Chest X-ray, PA view. Patient: 34 years old, sex M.
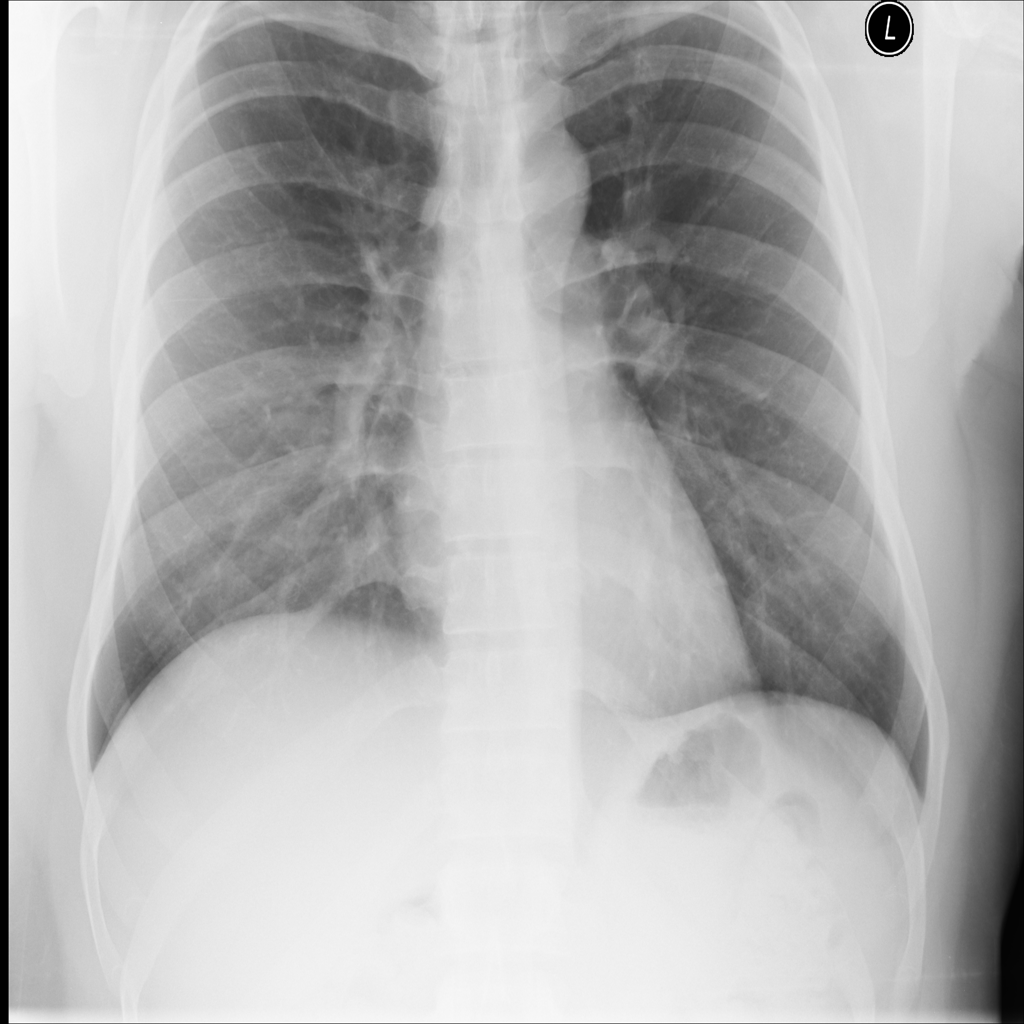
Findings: No Finding